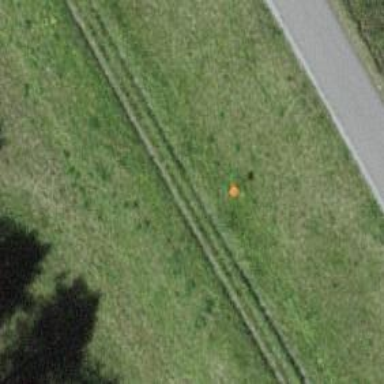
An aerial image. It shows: Aerial marker.